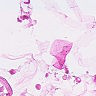
Metastatic tissue present: no